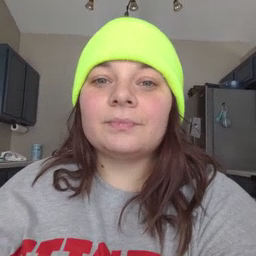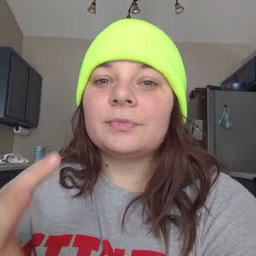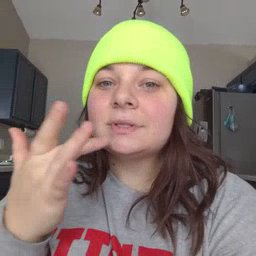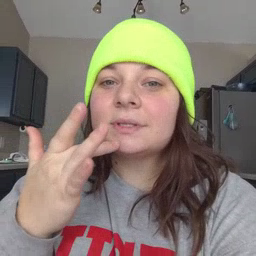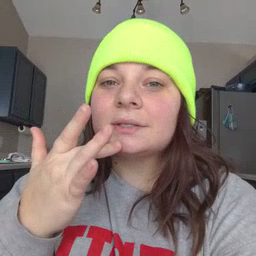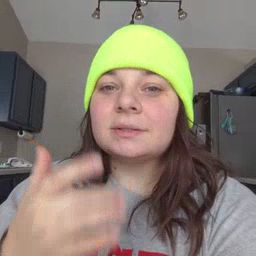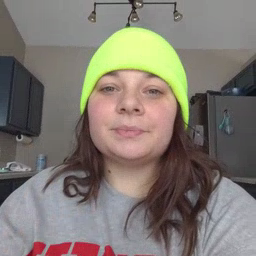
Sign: taste